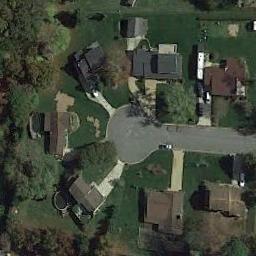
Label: medium_residential